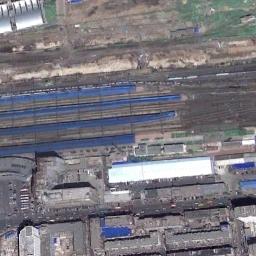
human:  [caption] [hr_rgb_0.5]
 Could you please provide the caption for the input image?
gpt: The railway station is next to some buildings and trees .

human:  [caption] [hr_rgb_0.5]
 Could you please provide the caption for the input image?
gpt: There is a railway station under construction in the suburbs .

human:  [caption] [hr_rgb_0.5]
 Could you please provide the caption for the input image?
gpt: There are numerous buildings beside the railway station .

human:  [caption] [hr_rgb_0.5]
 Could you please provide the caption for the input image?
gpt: The railway station has lots of railways and some blue trains and some other buildings are next to the railway station .

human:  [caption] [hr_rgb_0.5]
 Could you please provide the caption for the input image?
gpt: There are some blue trains beside the white railway station .